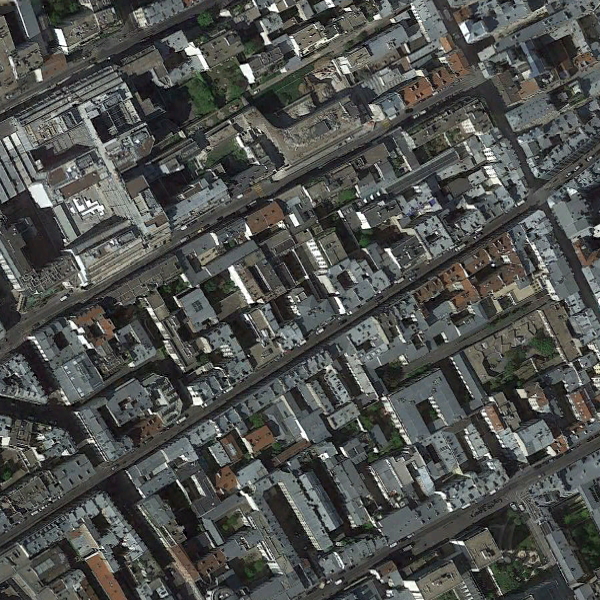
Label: DenseResidential